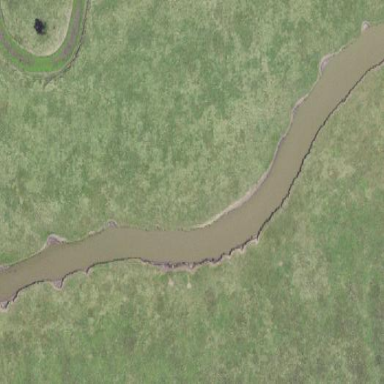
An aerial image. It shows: River flowing through the landscape.